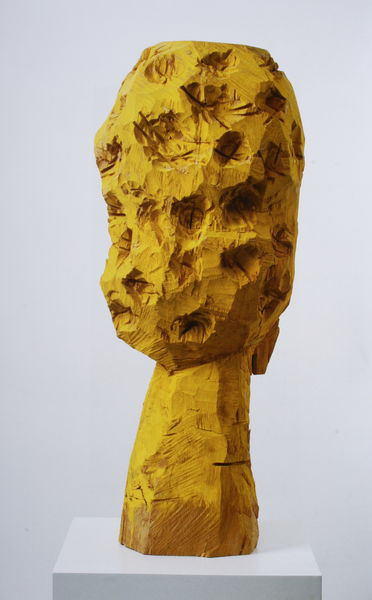
Titel: Dresdner Frauen - Giebel
Künstler: Georg Baselitz
Standort: Baden-Baden
Institution: Museum Frieder Burda
Schlagwörter: fuß, kopf, schatten, weiß, gelb, grob, ocker, frau, frisur, holz, licht, sockel, hals, haare, skulptur, modern, platte, podest, hinterkopf, oberfläche, löcher, objekt, pilz, figut, schnitte, arbeitsspuren